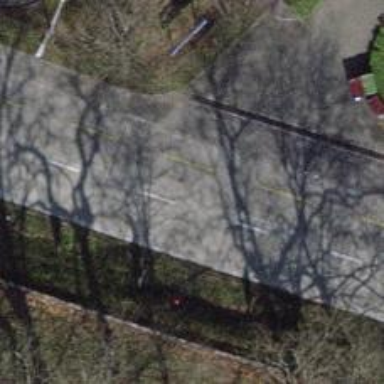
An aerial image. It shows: Tertiary road with asphalt surface. There is sidewalk on the left and cycle lane on the left side of the road.